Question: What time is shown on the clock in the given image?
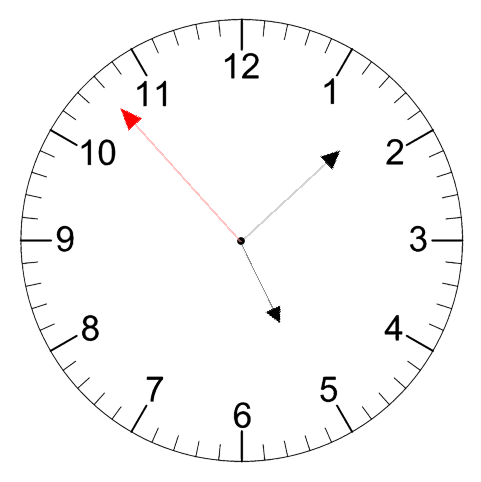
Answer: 05:07:53